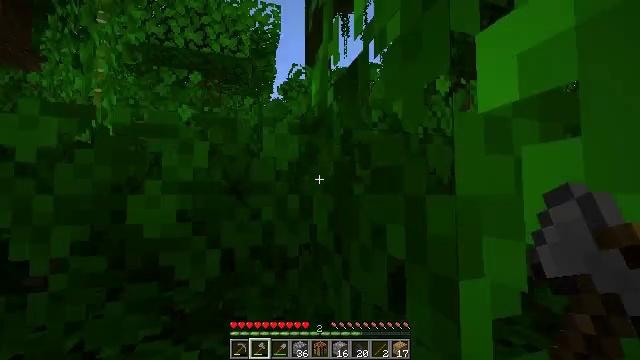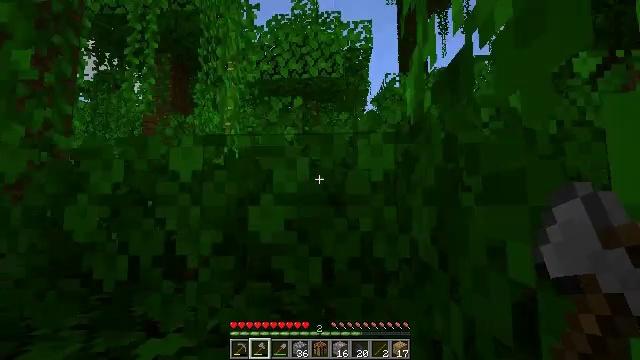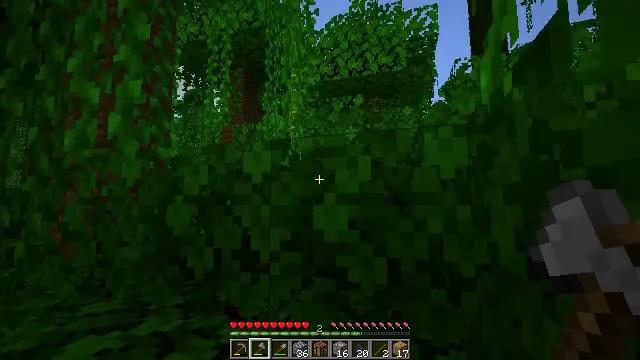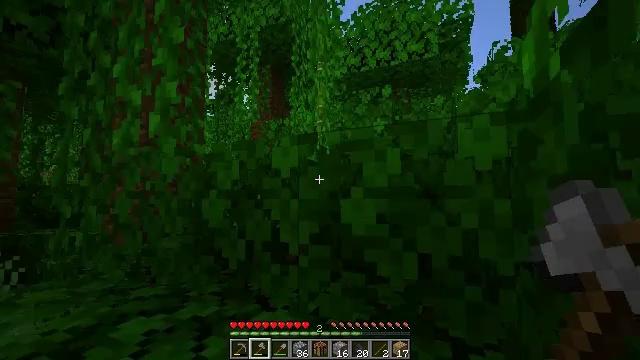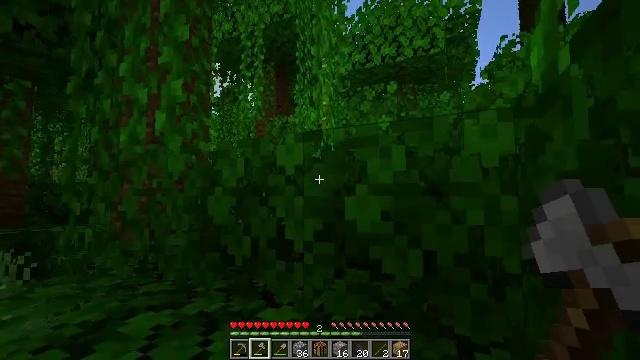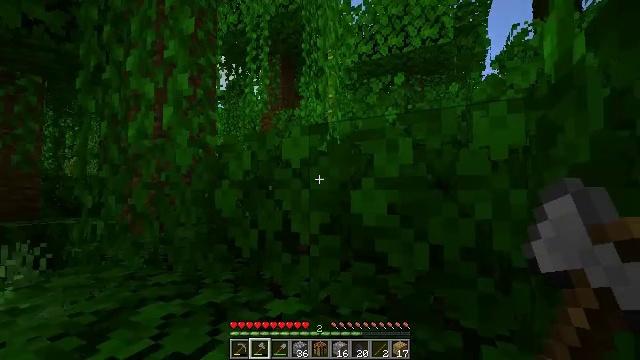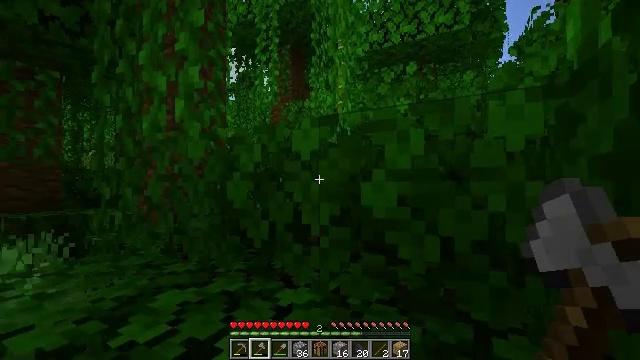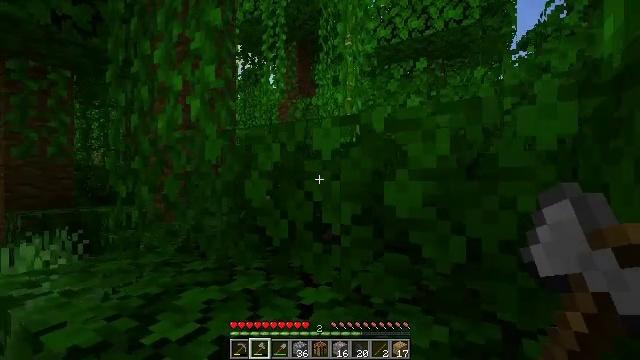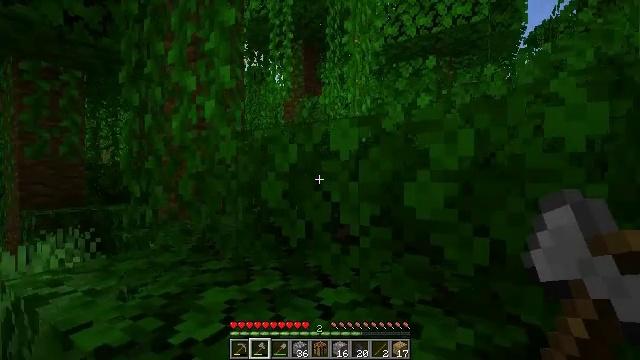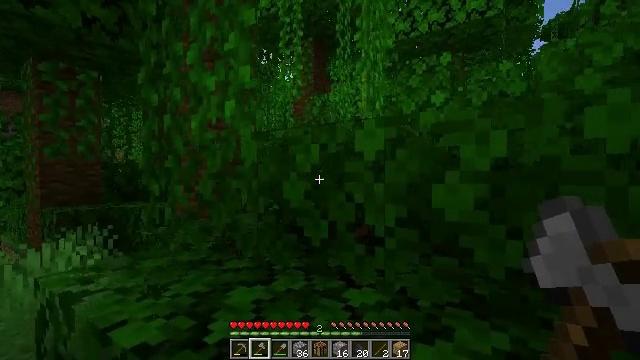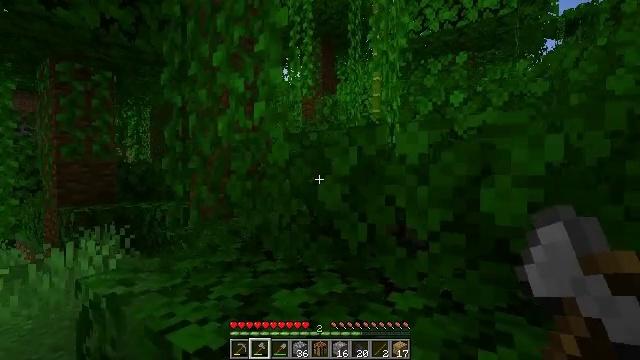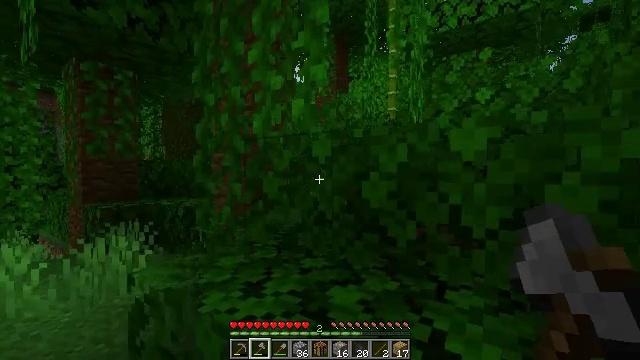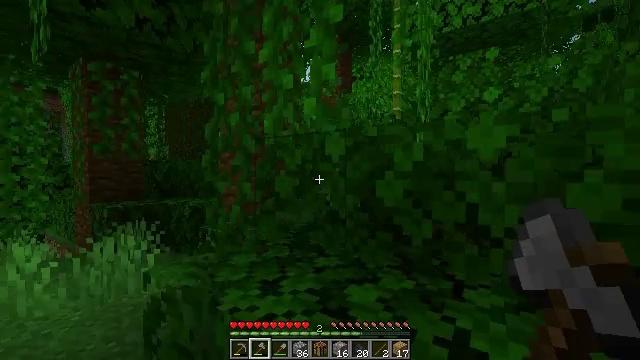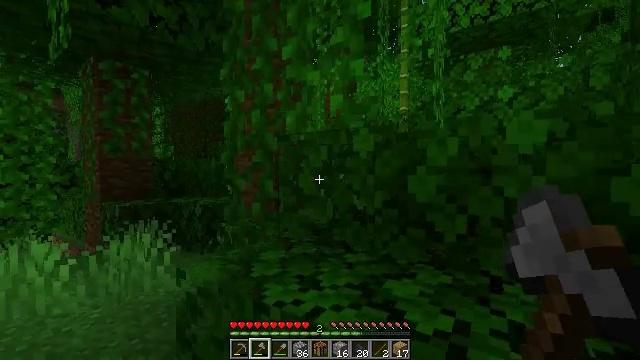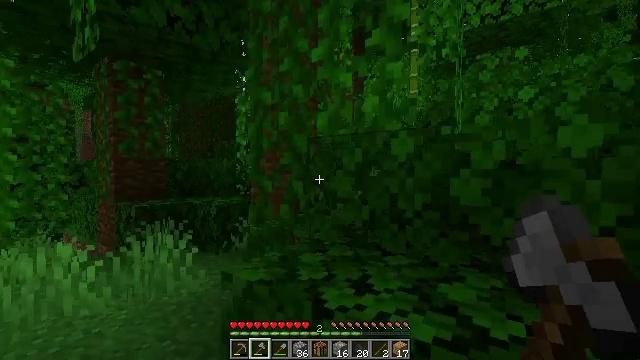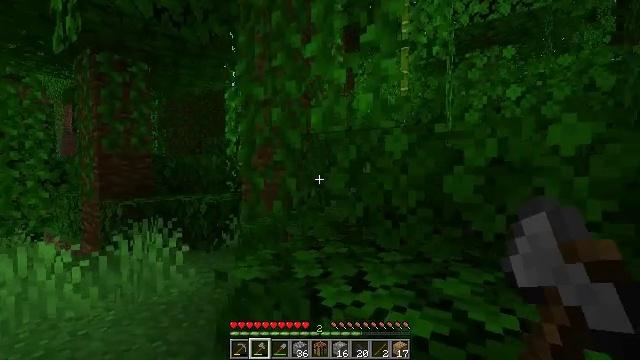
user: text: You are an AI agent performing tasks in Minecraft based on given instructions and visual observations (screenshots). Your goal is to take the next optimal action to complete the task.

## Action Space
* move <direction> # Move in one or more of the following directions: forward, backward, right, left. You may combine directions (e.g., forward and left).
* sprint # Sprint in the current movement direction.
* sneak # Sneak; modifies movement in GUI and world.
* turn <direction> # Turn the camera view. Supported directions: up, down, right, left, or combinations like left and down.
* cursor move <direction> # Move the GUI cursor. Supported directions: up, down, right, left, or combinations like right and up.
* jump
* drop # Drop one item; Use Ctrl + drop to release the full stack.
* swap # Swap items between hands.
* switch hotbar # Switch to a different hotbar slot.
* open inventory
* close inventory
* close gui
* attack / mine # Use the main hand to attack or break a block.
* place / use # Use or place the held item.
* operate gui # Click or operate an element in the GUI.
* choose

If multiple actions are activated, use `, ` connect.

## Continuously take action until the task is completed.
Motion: motion action
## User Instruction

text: Kill the parrot.
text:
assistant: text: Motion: turn left and up
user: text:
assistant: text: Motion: turn left
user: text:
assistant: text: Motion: turn left and down
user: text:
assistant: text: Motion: turn left
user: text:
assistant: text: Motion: turn left and down
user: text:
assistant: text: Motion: turn left and down
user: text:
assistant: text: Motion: move left
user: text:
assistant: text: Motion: move left
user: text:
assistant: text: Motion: move left, turn left
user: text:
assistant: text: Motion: move left
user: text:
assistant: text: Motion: move left, turn left
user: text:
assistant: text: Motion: move left
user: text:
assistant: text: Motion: move left
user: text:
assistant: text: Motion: move left
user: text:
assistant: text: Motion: move forward and move left, turn right
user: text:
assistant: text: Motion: move forward and move left, turn right
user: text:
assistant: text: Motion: move forward, turn right
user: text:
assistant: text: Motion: move forward, turn right
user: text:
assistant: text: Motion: move forward, turn right
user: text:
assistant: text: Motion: move forward, turn right
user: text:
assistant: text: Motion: move forward, turn right, jump
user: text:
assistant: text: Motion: move forward, jump
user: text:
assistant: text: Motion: move forward, turn right, jump
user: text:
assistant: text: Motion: move forward, turn right, jump
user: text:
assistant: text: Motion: move forward
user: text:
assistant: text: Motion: move forward
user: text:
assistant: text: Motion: move forward, turn right
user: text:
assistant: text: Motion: move forward
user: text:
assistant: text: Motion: move forward
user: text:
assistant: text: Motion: move forward